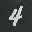
Label: 4